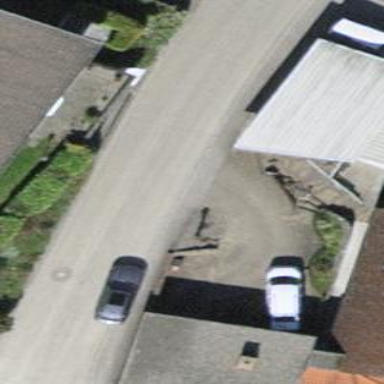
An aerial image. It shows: Garage building.